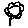
Label: flower